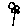
Label: flower